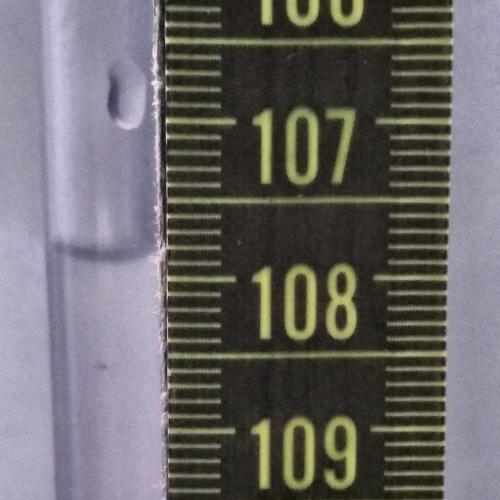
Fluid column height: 107.8 cm